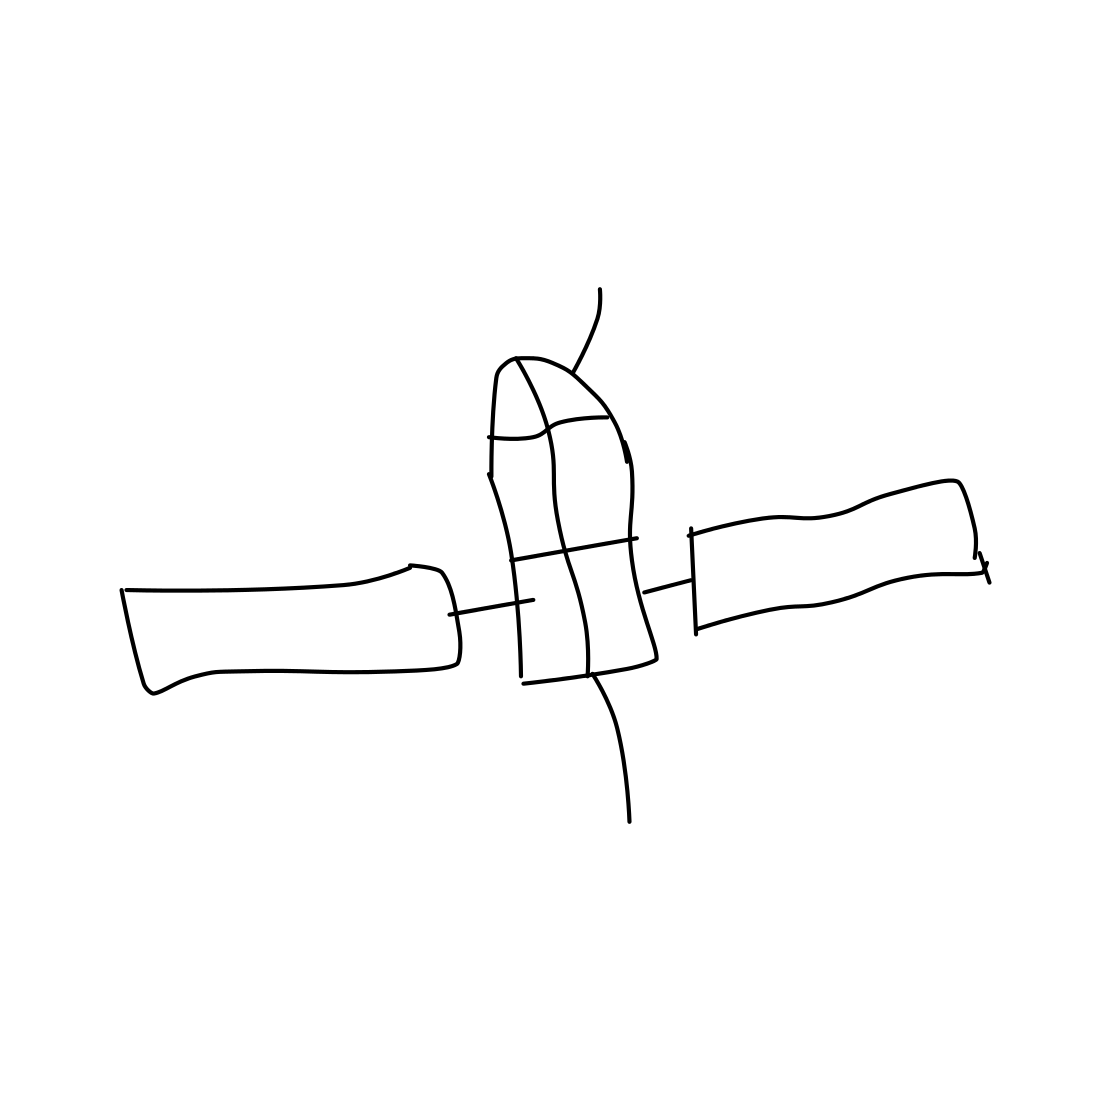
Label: satellite